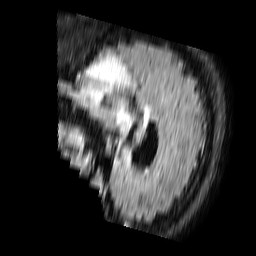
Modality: FLAIR
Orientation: sagittal
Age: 39
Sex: male
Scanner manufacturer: philips
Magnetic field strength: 3 T
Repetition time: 11 s
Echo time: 0.12 s